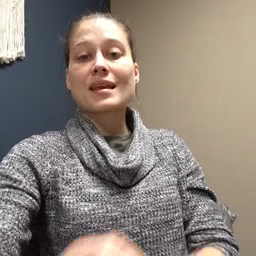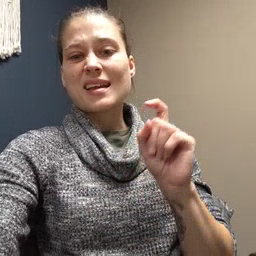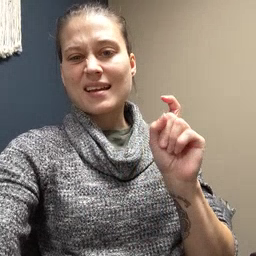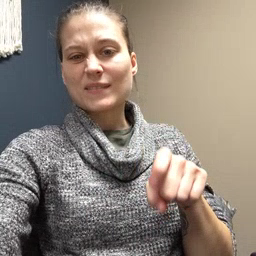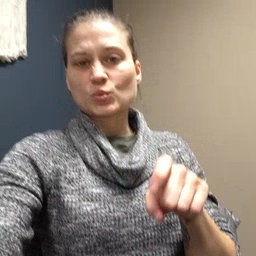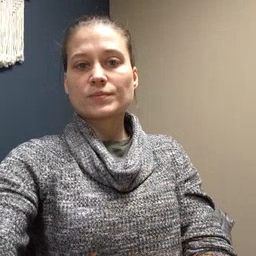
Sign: haveto